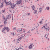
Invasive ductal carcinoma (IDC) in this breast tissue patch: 0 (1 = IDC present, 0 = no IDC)